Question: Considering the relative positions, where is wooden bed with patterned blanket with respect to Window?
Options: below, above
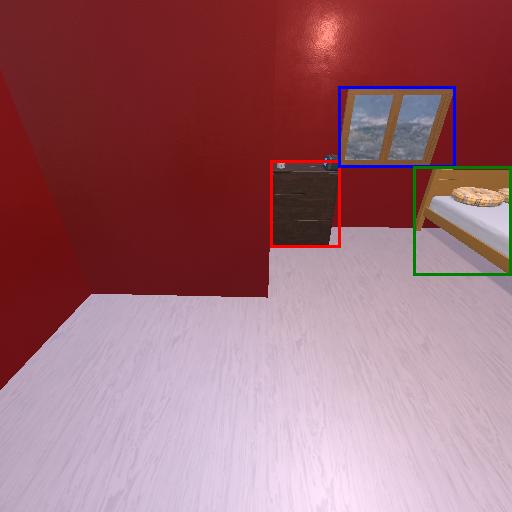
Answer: below